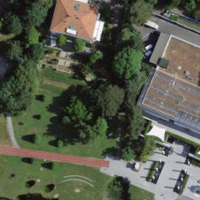
EUNIS habitat code: 53
Species observed at this site:
Chroicocephalus ridibundus
Salvia pratensis
Viburnum tinus
Vanessa atalanta
Buxus sempervirens
Hedera helix
Turdus merula